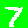
Digit: 7